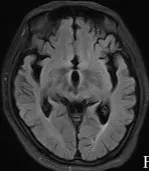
Comparison of the patient's MRI. (E-H) MRI re-examination at month 6 of the course of disease.
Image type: radiology (mri)